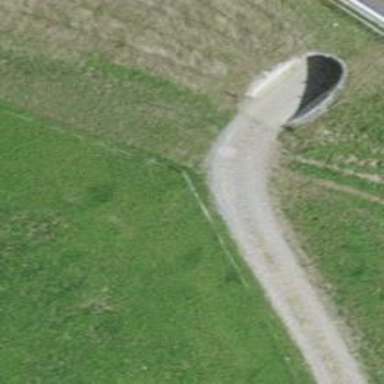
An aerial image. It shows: Track with pebblestone surface and grade 4 track type.